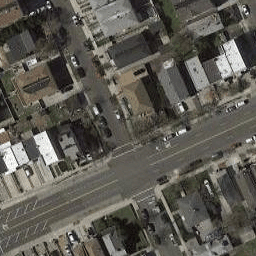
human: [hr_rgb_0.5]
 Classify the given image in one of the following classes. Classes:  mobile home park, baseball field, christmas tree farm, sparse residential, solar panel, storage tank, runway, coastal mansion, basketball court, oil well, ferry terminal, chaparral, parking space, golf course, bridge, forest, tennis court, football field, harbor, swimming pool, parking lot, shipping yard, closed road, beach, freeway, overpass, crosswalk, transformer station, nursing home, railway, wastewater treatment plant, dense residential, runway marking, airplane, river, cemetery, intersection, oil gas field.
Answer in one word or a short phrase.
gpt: intersection